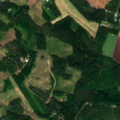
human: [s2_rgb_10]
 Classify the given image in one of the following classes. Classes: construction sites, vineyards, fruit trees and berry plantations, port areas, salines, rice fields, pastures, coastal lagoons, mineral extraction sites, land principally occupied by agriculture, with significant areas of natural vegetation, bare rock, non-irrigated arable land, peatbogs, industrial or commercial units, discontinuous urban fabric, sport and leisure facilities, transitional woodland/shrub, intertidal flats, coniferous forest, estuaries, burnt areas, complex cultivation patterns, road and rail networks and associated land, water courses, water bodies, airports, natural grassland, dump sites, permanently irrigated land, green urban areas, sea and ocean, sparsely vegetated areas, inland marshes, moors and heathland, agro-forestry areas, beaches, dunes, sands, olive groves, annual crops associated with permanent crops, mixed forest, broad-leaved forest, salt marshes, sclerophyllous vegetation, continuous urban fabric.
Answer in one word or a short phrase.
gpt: non-irrigated arable land, broad-leaved forest, coniferous forest, mixed forest, transitional woodland/shrub